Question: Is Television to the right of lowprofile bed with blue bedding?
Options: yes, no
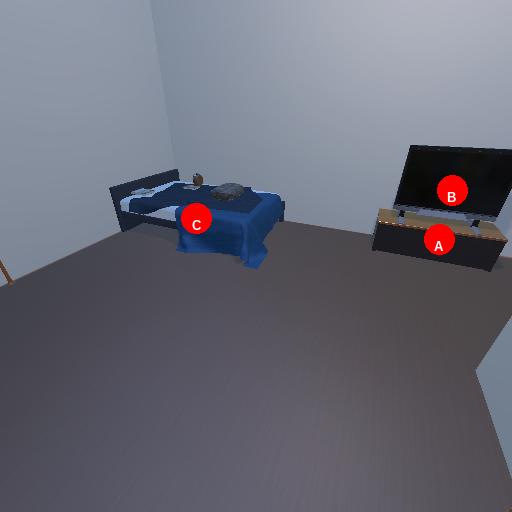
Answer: yes